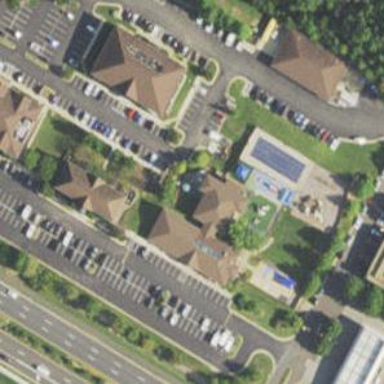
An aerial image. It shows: Commercial building housing kindergarten.